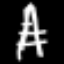
Label: The Eiffel Tower